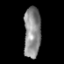
Tissue: prostate
Cell type: Fibroblasts
Senescence score: 0.7
Nuclear area (px): 849
Mean DAPI intensity: 136.424